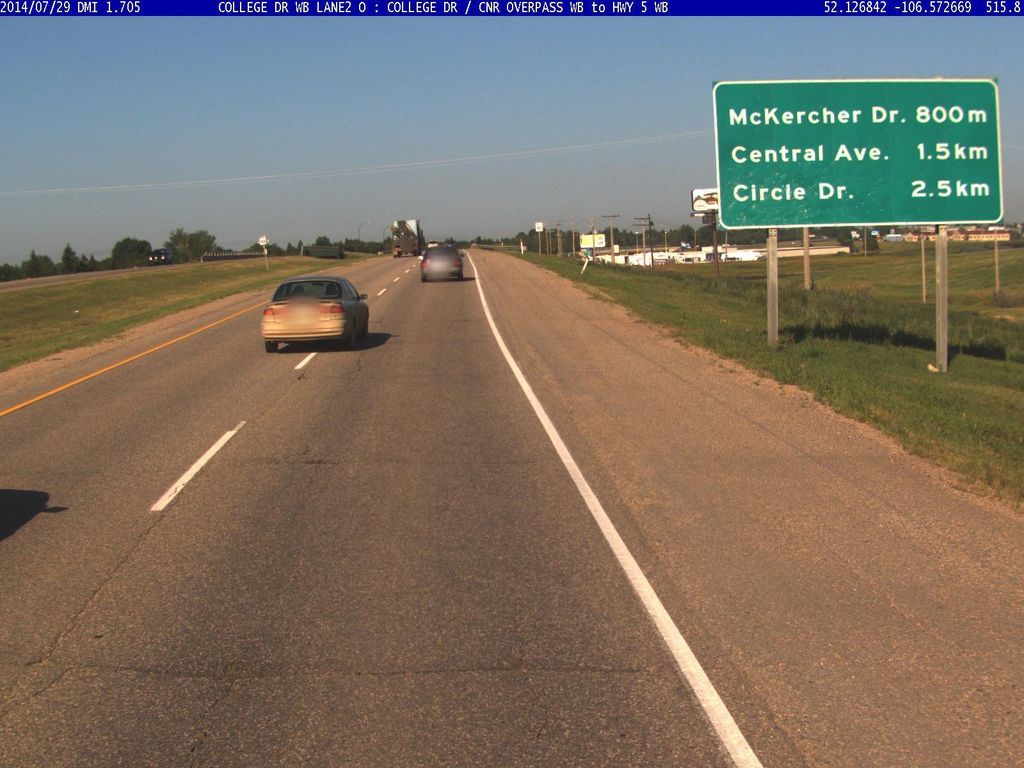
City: saskatoon